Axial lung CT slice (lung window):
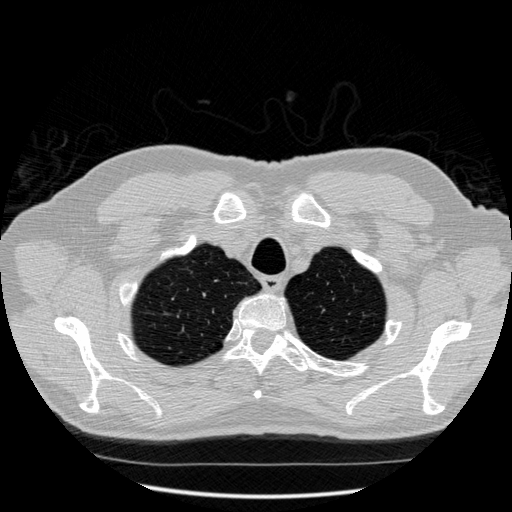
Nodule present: no